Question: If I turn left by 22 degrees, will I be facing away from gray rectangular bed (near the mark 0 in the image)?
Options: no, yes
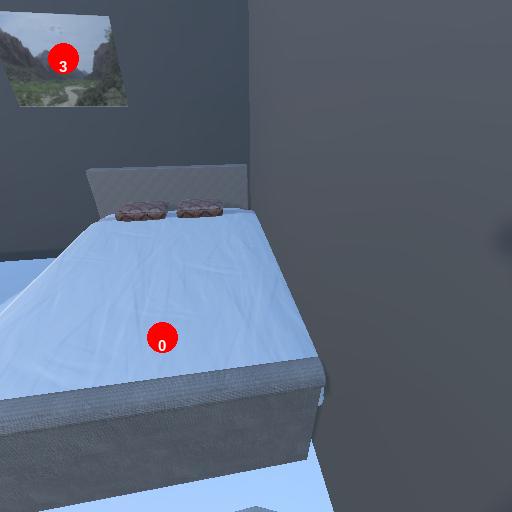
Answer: no